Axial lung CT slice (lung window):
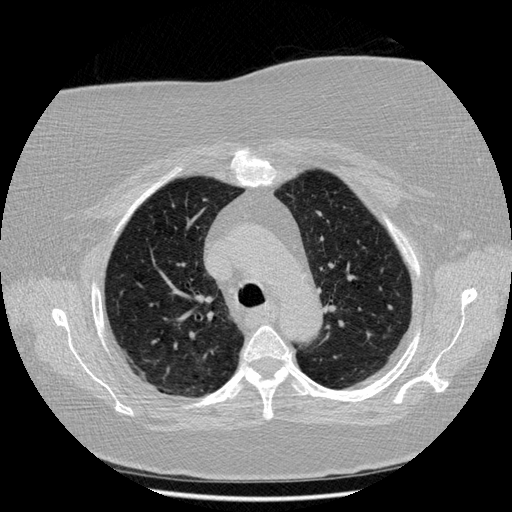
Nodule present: no